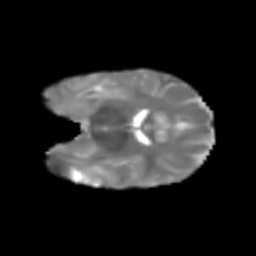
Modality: T2w
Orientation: coronal
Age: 6
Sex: female
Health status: healthy